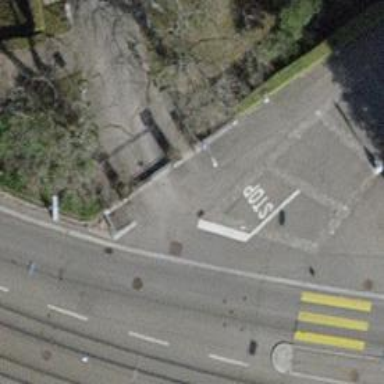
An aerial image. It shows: Unmarked crossing with traffic calming table.